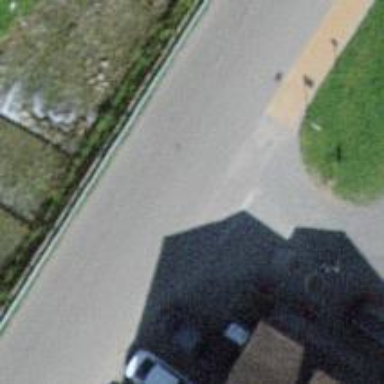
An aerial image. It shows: Secondary road with asphalt surface. There is sidewalk on the left side.